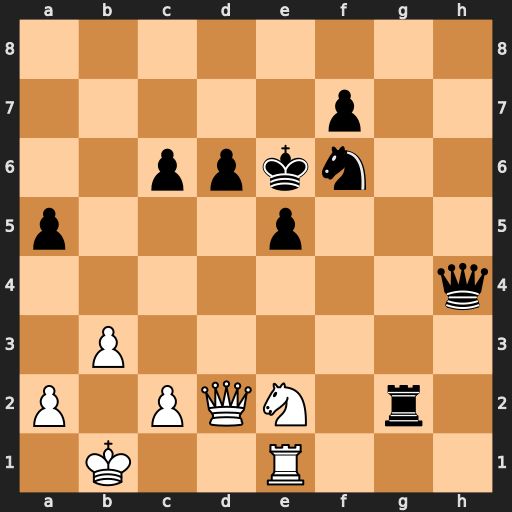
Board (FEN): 8/5p2/2ppkn2/p3p3/7q/1P6/P1PQN1r1/1K2R3
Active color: w
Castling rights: -
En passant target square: -
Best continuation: Nf4+ Kd7 Nxg2